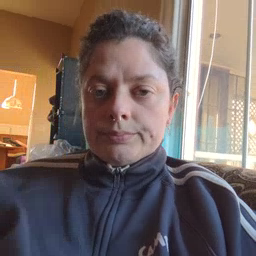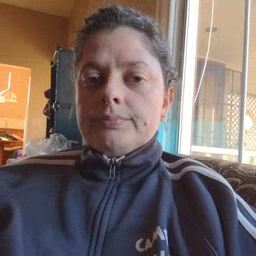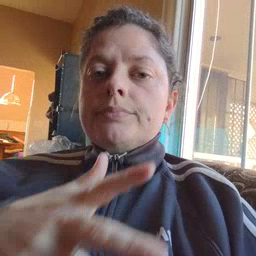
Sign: hen